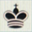
Piece: bK